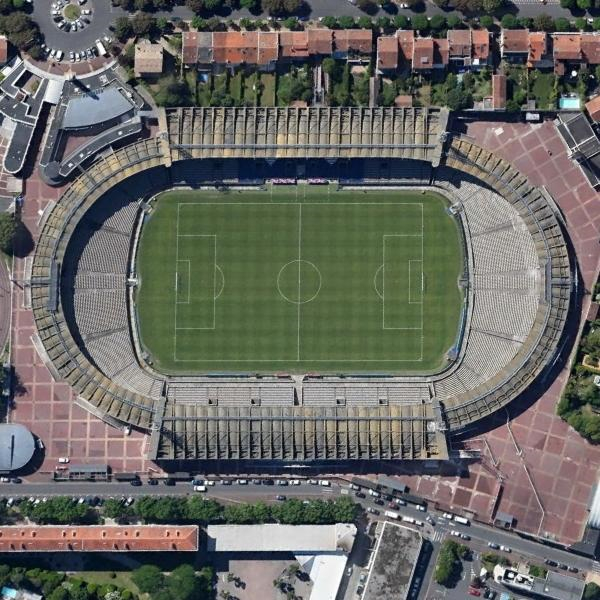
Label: Stadium